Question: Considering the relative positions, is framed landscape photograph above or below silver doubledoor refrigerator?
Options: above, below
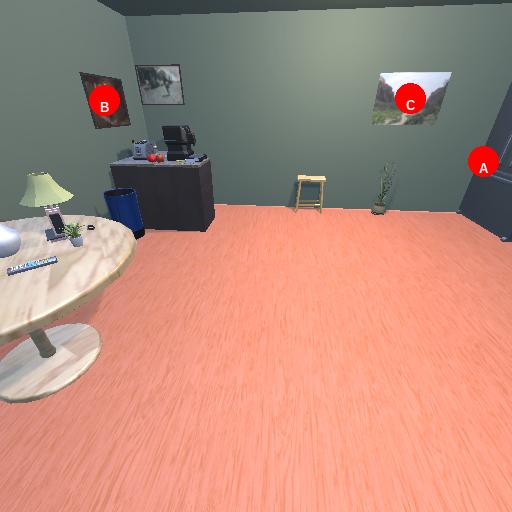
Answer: above